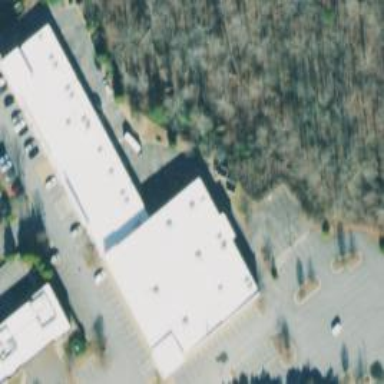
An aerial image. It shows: Retail building.